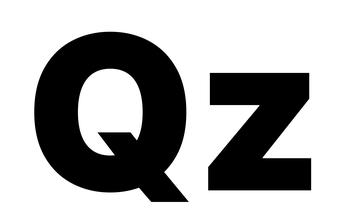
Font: Inter_Black